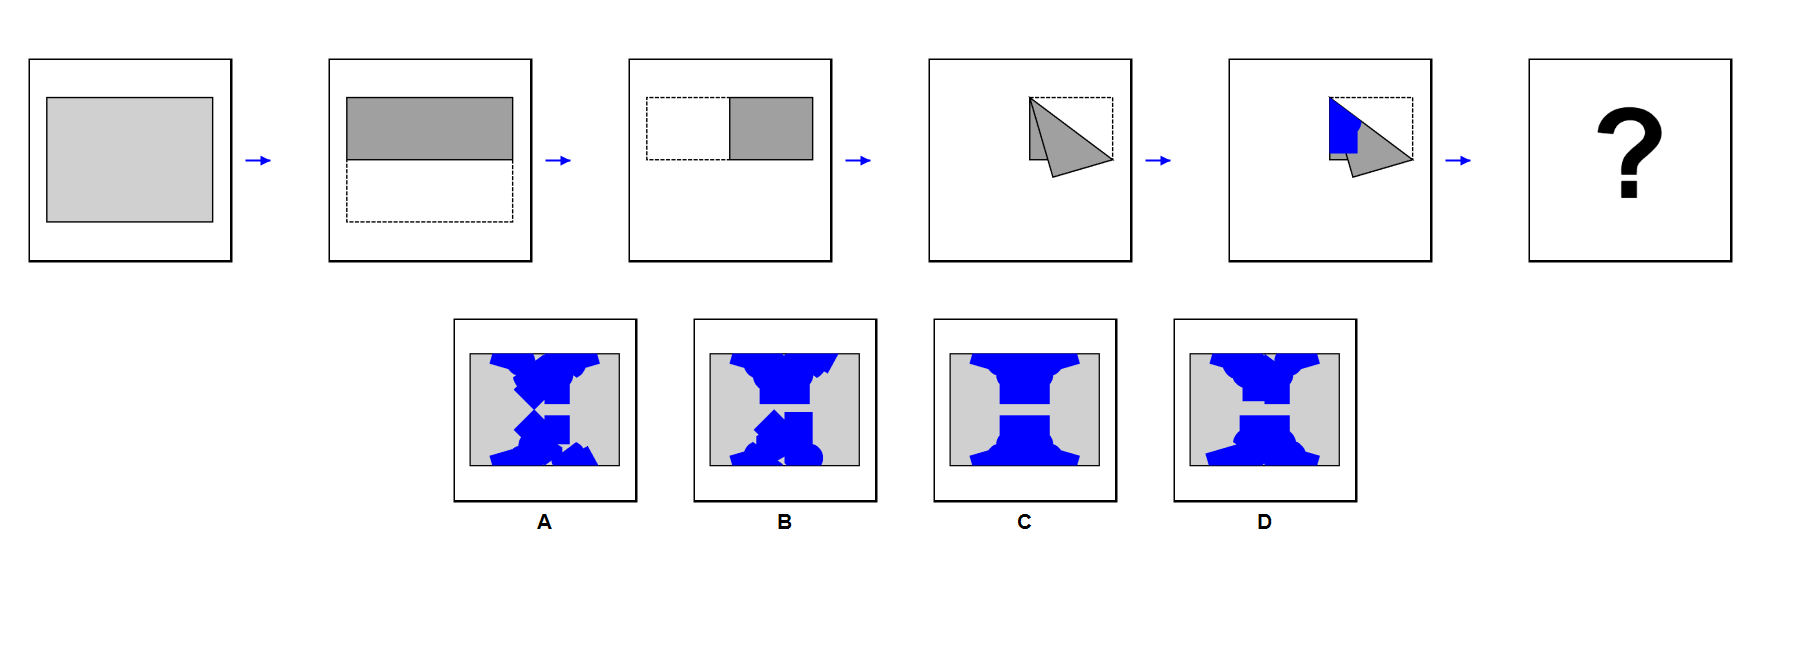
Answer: C